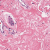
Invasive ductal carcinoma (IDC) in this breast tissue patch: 0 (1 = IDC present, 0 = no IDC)